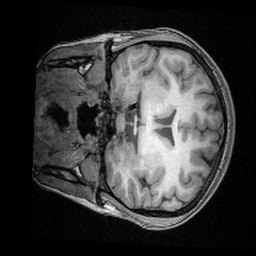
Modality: T1w
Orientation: coronal
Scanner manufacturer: ge
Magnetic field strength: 3 T
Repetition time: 0.008368 s
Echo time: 0.003256 s